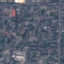
Land use / land cover class: Residential